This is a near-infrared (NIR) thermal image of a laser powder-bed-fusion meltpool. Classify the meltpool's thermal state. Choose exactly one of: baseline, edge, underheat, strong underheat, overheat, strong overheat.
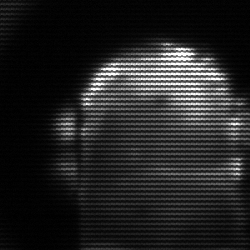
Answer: baseline